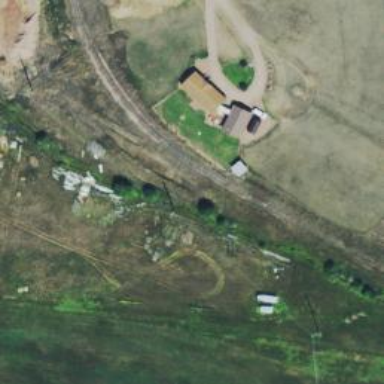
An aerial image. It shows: Abandoned railway.